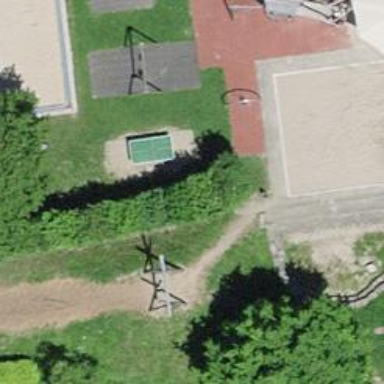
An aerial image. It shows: Pitch for leisure activities.